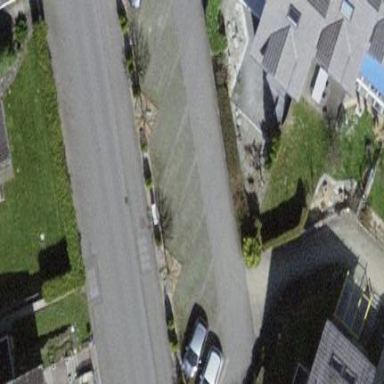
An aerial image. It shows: Parking area along the street side with diagonal orientation.